Interaction volume radius: 5 \u00c5
Interaction volume height: 15 \u00c5
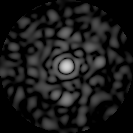
Disorder parameter: 0.8046